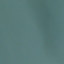
Land use / land cover: SeaLake